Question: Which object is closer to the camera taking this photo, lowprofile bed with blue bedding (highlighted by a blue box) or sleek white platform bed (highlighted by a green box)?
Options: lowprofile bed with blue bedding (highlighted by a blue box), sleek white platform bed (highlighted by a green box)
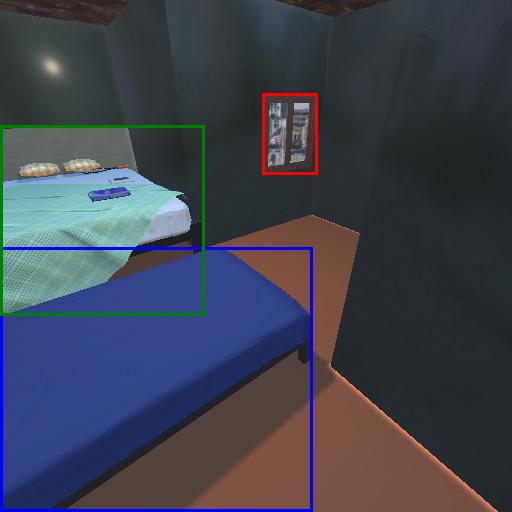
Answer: lowprofile bed with blue bedding (highlighted by a blue box)